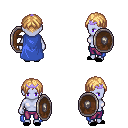
a pixel art fantasy rpg character, female body template, dark elf, purple skin, blue cape, magenta pants, light blonde parted hairstyle, purple tiara, black slippers, shield, four views (front, back, left, right), 2x2 character sprite sheet, small pixel art, hard edges, no anti-aliasing